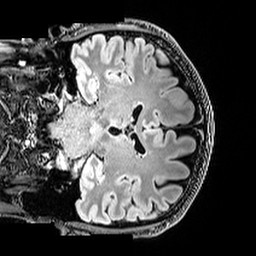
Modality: T2w
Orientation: coronal
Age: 48
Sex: male
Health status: healthy
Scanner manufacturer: siemens
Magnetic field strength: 3 T
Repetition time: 5 s
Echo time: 0.397 s